Brain MRI, t2w sequence, axial 2D slice.
Patient: age 34, sex F, weight 90 kg, height 1.9 m
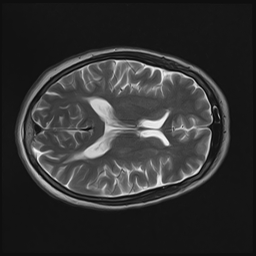